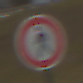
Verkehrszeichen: VerbotFussgaenger
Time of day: MorningAfternoon
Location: Outdoor (Nature)
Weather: PartlyCloudy
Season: NotSpecified
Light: Natural